Field crop: maize
Growth stage: 1
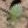
Species: datura